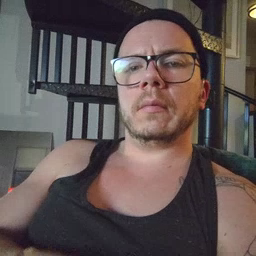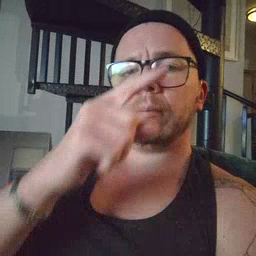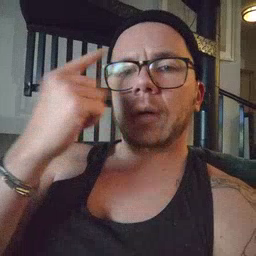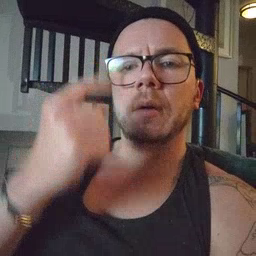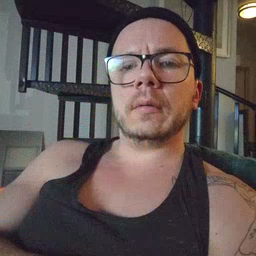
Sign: black